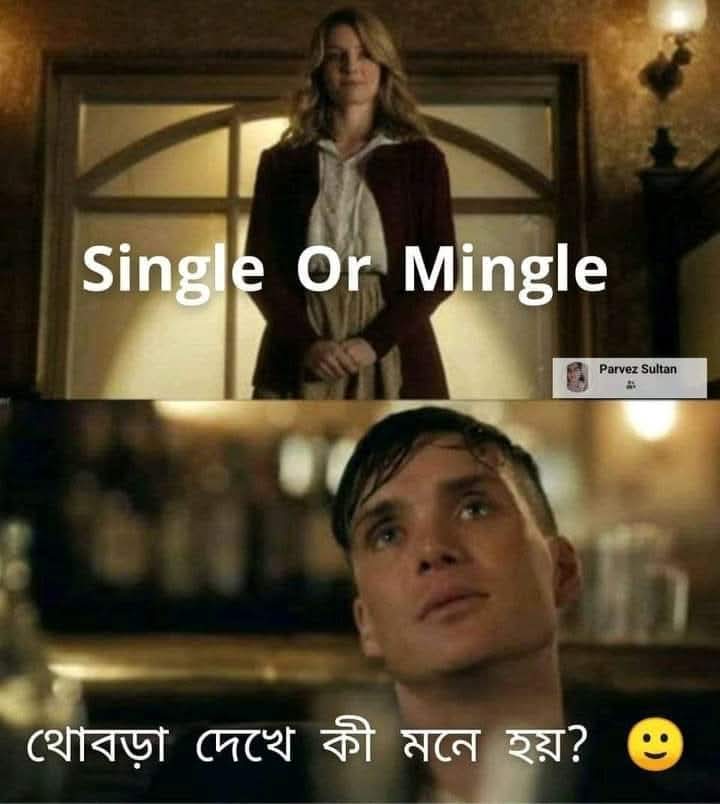
Text: Single Or Mingle
থোবড়া দেখে কী মনে হয়?
Label: Non Hate